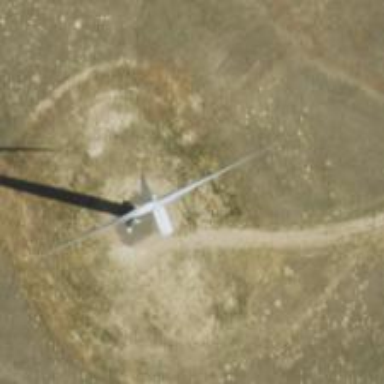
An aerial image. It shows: Wind turbine generator that utilizes wind as its source for generating electricity. It is of the horizontal axis type.